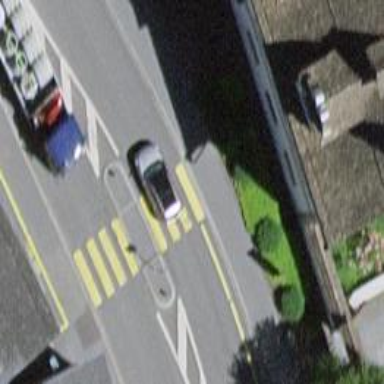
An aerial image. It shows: Marked crossing with pedestrian island.